Question: If I have the following binding:
'''
<bindings>
<wsHttpBinding>
<binding name="Binding">
<security mode="Transport">
<message clientCredentialType="Windows"/>
</security>
</binding>
</wsHttpBinding>
</bindings>
'''
Will the username and password be send on plain text over the wire?
## Edit
I know that by default wcf encrypts the connection. The reason why I asked the question is because of:

I got that from <URL>
I know that the connection is encrypted by default. But do I need a ssl certificate in order to prevent users from seeing the username and password. I know that once I am authenticated messages will be encrypted. But is the password and username encrypted too?
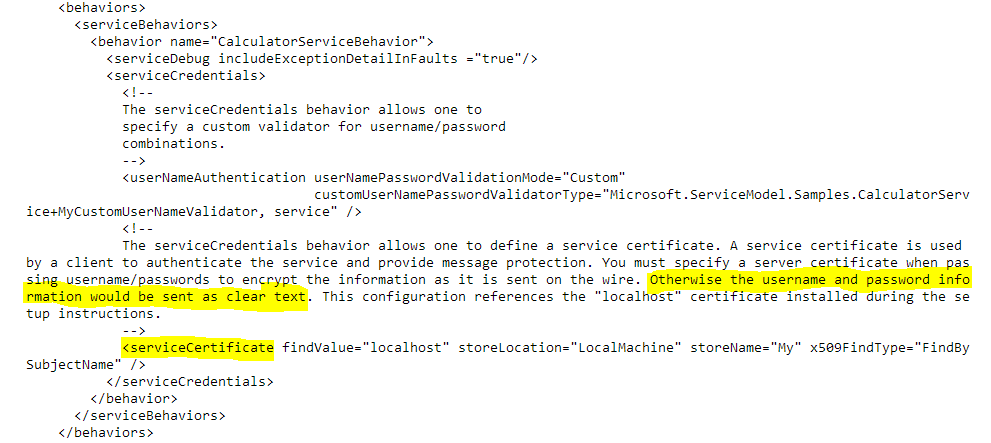
Answer: Other answers here are misleading and incorrect, although they may reassure you by mentioning transport security. The correct answer is that
Windows authentication works when the client guarantees to the server that the user is who they say they are. No password is transmitted over the wire.
If you were to use Basic Authentication then the password would be transmitted over the wire; if using any 'https' transport then the connection is encrypted but within that connection the content of the message is not encrypted.
See <URL> a similar question.
See <URL> for more about WCF transport security.